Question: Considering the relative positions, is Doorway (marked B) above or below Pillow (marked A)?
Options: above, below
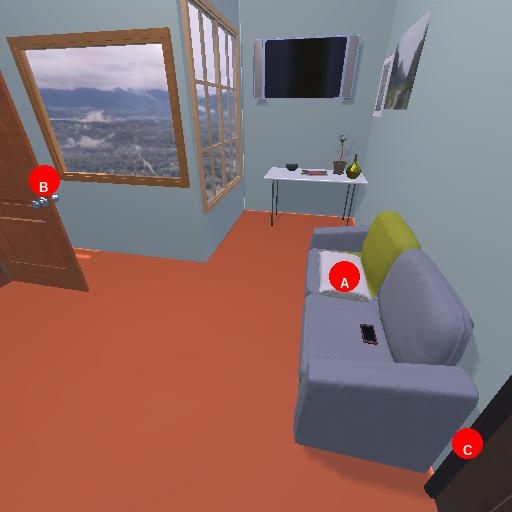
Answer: above